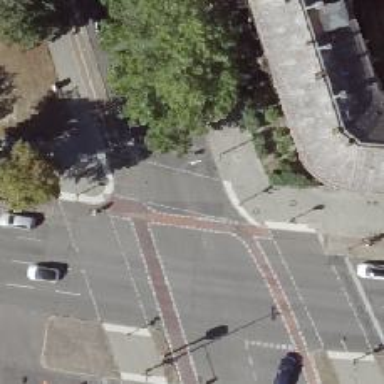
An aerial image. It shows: Crossing with traffic signals.